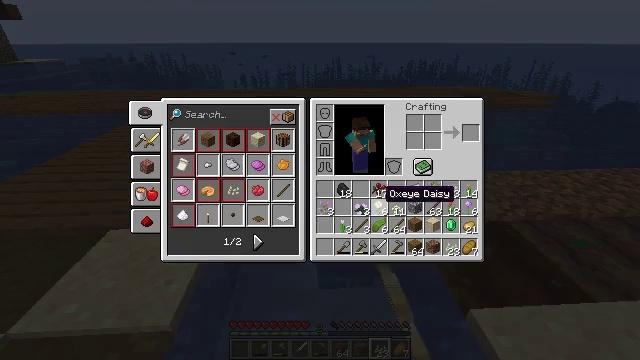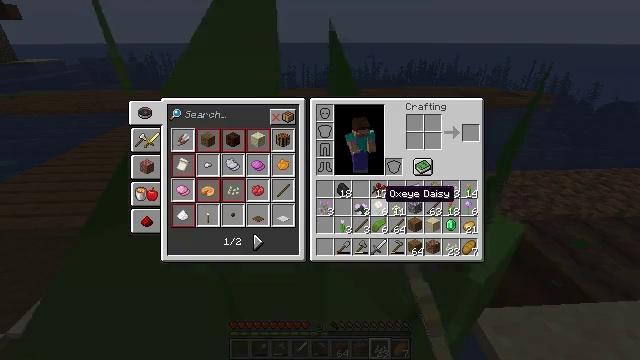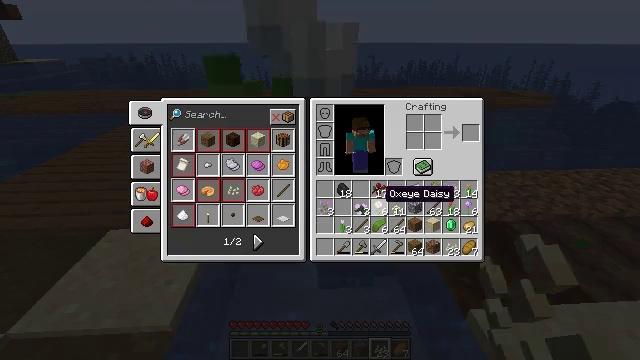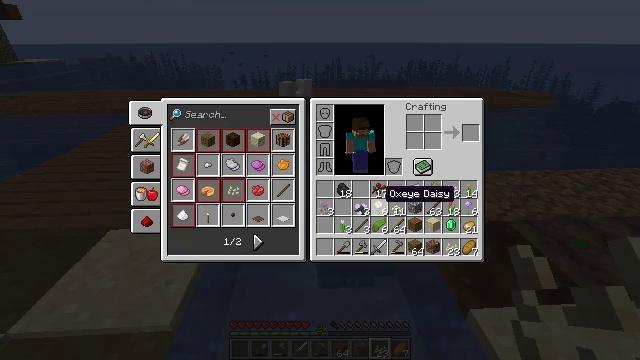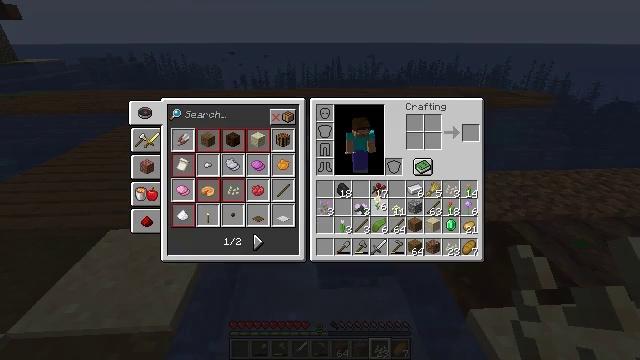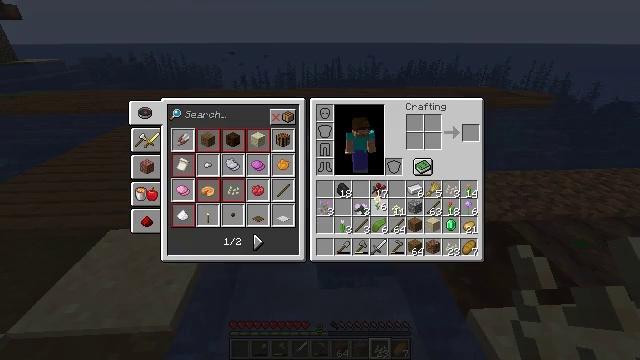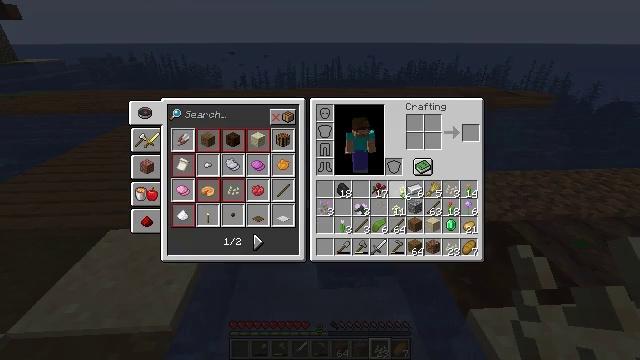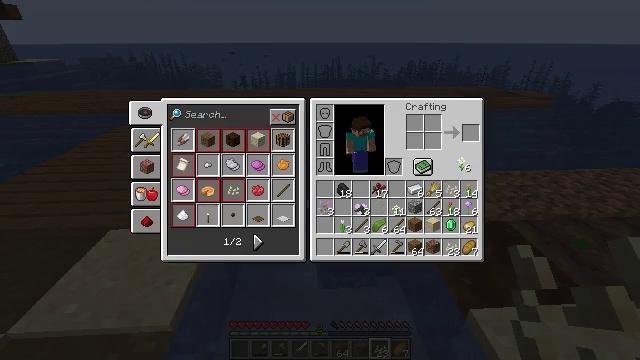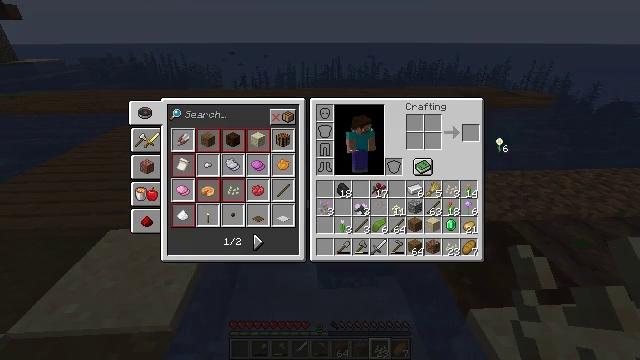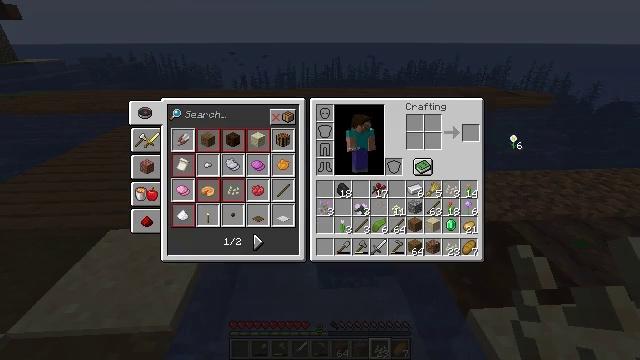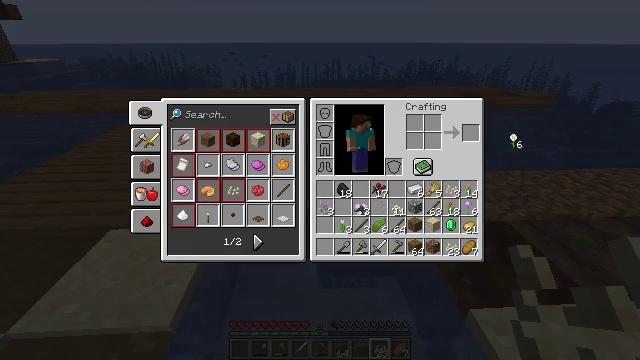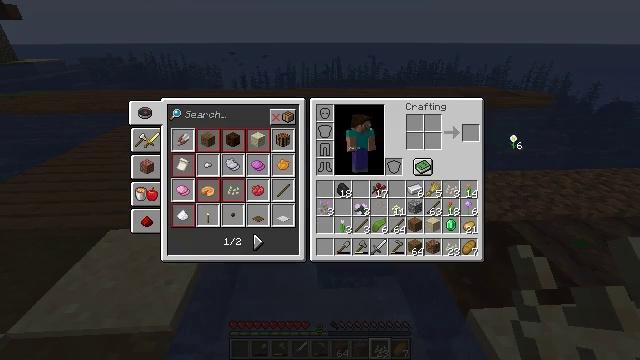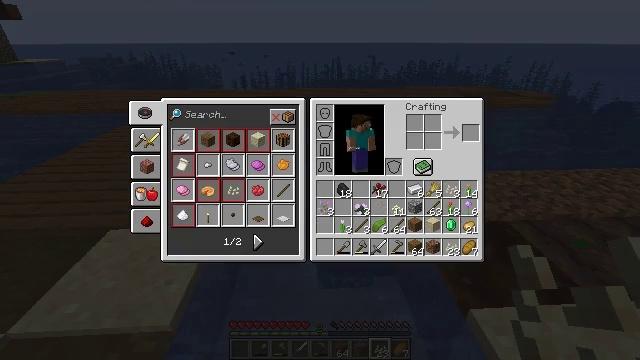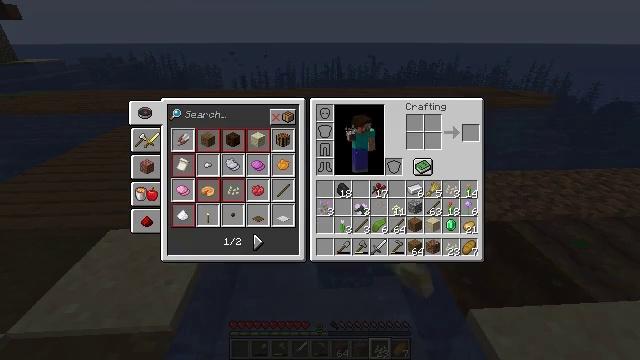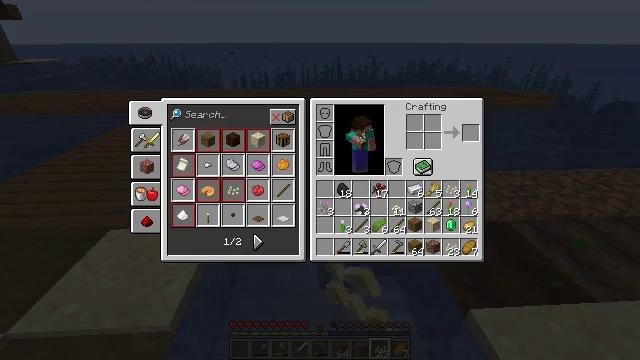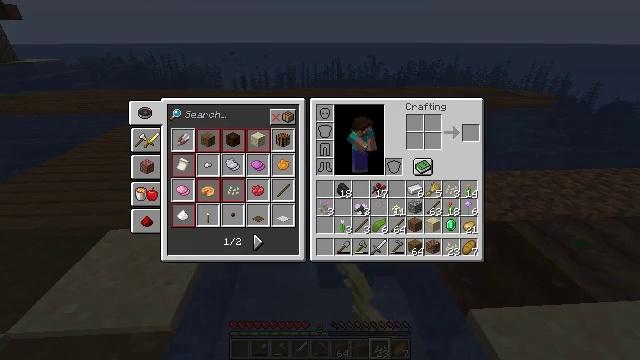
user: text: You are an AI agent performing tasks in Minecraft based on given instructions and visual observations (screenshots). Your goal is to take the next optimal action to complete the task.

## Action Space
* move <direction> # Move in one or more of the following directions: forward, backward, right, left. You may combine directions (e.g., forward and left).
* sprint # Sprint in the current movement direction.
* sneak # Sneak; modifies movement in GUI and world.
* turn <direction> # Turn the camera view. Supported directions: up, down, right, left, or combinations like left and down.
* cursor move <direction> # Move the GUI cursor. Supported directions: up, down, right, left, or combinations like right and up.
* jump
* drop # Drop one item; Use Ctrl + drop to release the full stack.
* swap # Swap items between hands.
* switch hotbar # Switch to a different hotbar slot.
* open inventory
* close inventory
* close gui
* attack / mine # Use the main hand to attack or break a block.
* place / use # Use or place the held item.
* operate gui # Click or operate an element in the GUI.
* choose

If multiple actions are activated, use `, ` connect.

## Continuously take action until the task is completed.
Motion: motion action
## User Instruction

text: Remove an oxeye daisy from the inventory.
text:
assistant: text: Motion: open gui
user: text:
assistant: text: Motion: no_op
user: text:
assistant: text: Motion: no_op
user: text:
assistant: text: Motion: operate gui
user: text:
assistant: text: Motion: operate gui
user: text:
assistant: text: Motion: cursor move right and up
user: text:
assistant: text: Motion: cursor move right and up
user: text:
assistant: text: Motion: cursor move right and up
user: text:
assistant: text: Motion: cursor move right, operate gui
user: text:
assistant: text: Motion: operate gui
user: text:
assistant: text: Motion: operate gui
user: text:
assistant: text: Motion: cursor move left and down
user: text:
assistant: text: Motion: cursor move left and down
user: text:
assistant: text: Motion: cursor move left and down
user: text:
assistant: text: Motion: cursor move down
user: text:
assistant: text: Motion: no_op
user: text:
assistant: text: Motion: no_op